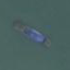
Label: civil